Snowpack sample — Buffalo Mountain, Silverthorne, Colorado, USA (1/25/25, 10:11 AM MST)
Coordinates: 39.6222, -106.1139
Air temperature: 22 °F
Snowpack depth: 110 cm
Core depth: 30 cm
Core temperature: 42.8 °F
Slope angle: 12°, slope face: 102°
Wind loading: high
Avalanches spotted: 0
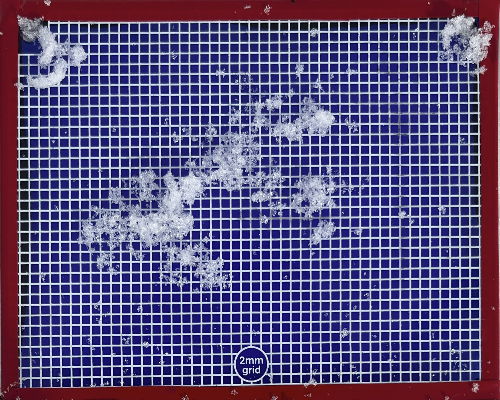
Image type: profile
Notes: No avalanches nearby, collected on the outskirts of a fire break 15 meters from the treeline, on way to Buffalo and Red Mountain